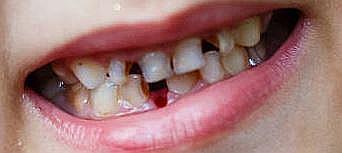
Condition: hypodontia